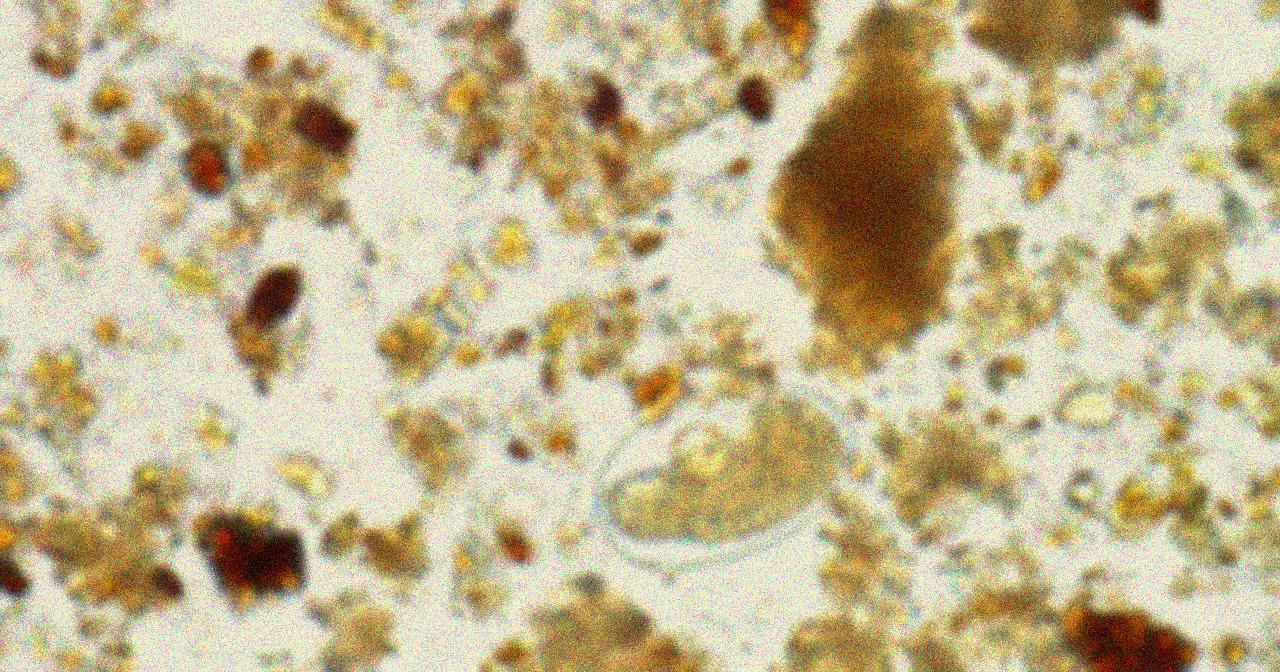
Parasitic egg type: Hookworm egg